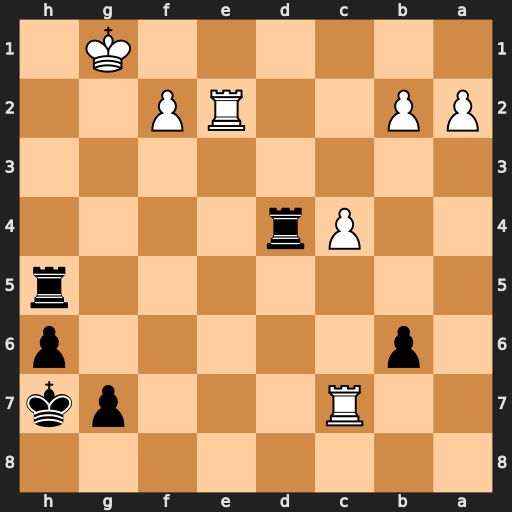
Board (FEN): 8/2R3pk/1p5p/7r/2Pr4/8/PP2RP2/6K1
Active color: b
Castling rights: -
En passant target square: -
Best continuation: Rg4+ Kf1 Rh1#